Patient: sex F, age 70
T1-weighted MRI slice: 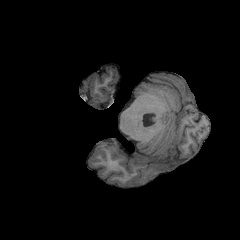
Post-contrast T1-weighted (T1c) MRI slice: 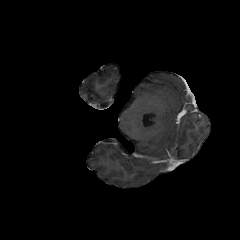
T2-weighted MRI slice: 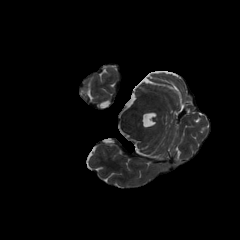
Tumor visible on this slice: no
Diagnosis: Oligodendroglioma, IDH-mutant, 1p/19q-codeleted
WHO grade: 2